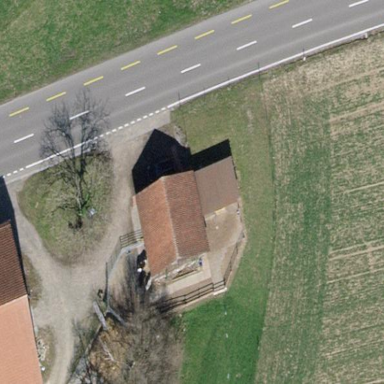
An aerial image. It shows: Farm auxiliary building.